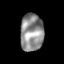
Tissue: lung
Cell type: Epithelial cells
Senescence score: 0.2128
Nuclear area (px): 853
Mean DAPI intensity: 141.767